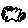
Label: cloud